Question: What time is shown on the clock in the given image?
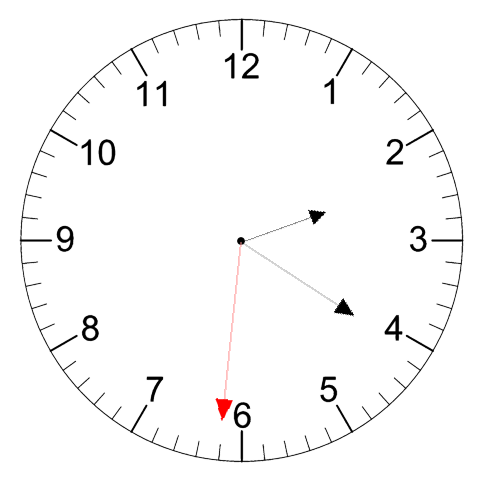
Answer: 02:20:31